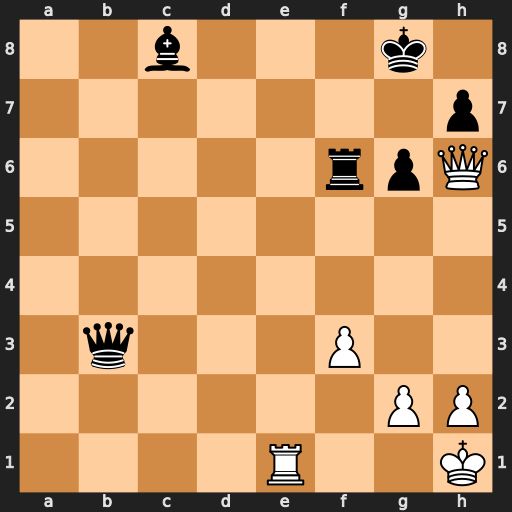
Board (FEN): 2b3k1/7p/5rpQ/8/8/1q3P2/6PP/4R2K
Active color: w
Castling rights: -
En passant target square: -
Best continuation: Re8+ Kf7 Qf8#